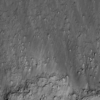
Label: not_dusty